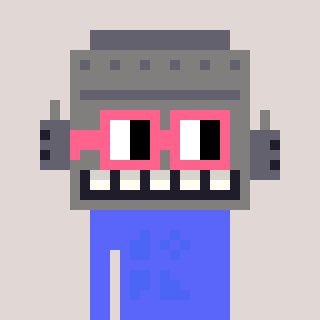
a pixel art character with square pink glasses, a robot-shaped head and a purple-colored body on a warm background